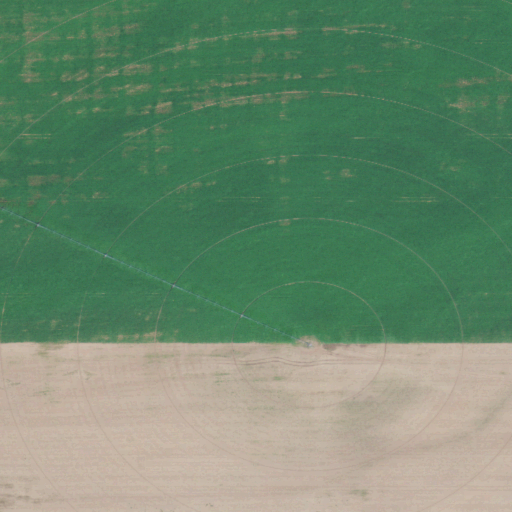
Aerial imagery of plain(s) in Oklahoma named Tucker Bottom containing only cultivated crops